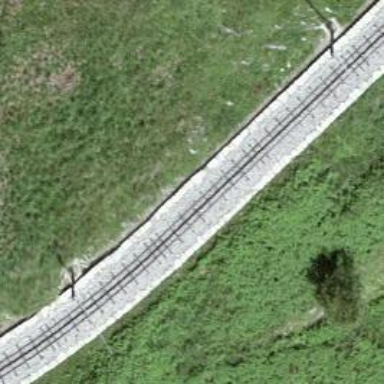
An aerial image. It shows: Narrow gauge railway with electrified contact lines.